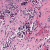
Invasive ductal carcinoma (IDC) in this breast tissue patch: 1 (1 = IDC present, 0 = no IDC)